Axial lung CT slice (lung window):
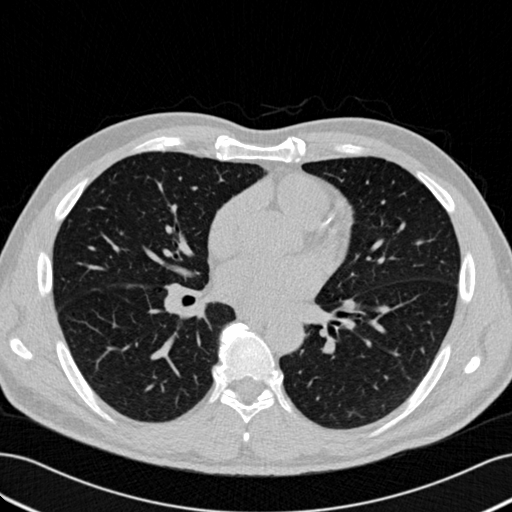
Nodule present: no